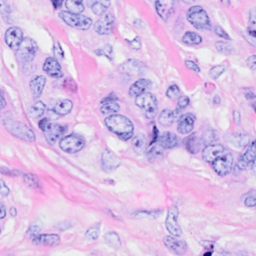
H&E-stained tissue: Breast